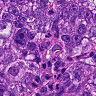
Metastatic tissue present: yes